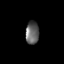
Tissue: lung
Cell type: Epithelial cells
Senescence score: 0.1784
Nuclear area (px): 301
Mean DAPI intensity: 98.787